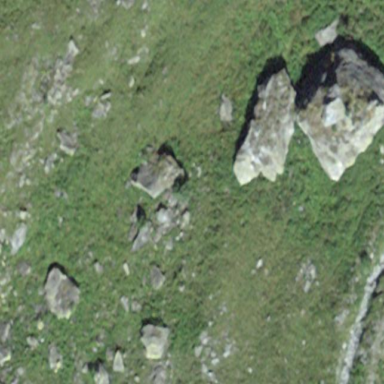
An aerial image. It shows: Landscape dominated by bare rock.